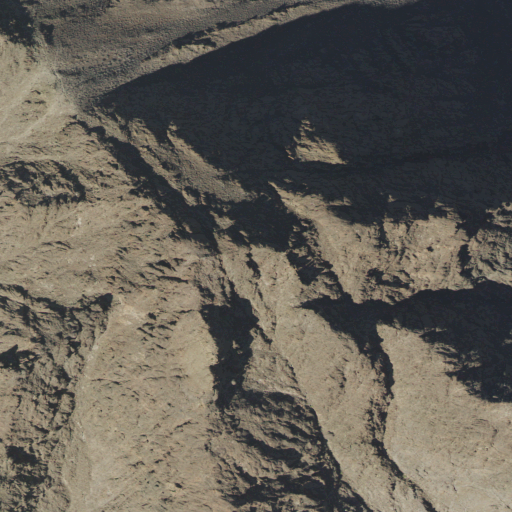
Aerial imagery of mountain in Utah named Volcano Peak containing only shrub